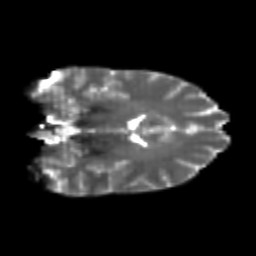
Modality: T2w
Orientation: coronal
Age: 22
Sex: female
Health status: healthy
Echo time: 0.074 s